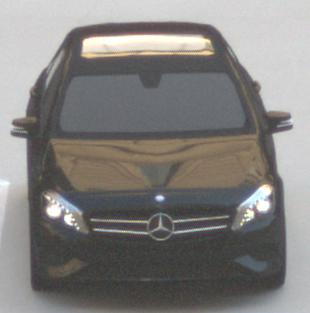
Make: Mercedes-Benz
Model: A 180
Detailed model: A-Class (176)
Model produced from: 2012/09
Model produced until: 2015/07
Doors: 5
Color: black
Road condition: dry road
Daytime: morning or afternoon
Contrast: low contrast